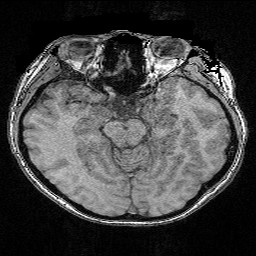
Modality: FLASH
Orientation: coronal
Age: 26
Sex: female